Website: walmart
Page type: billing-address
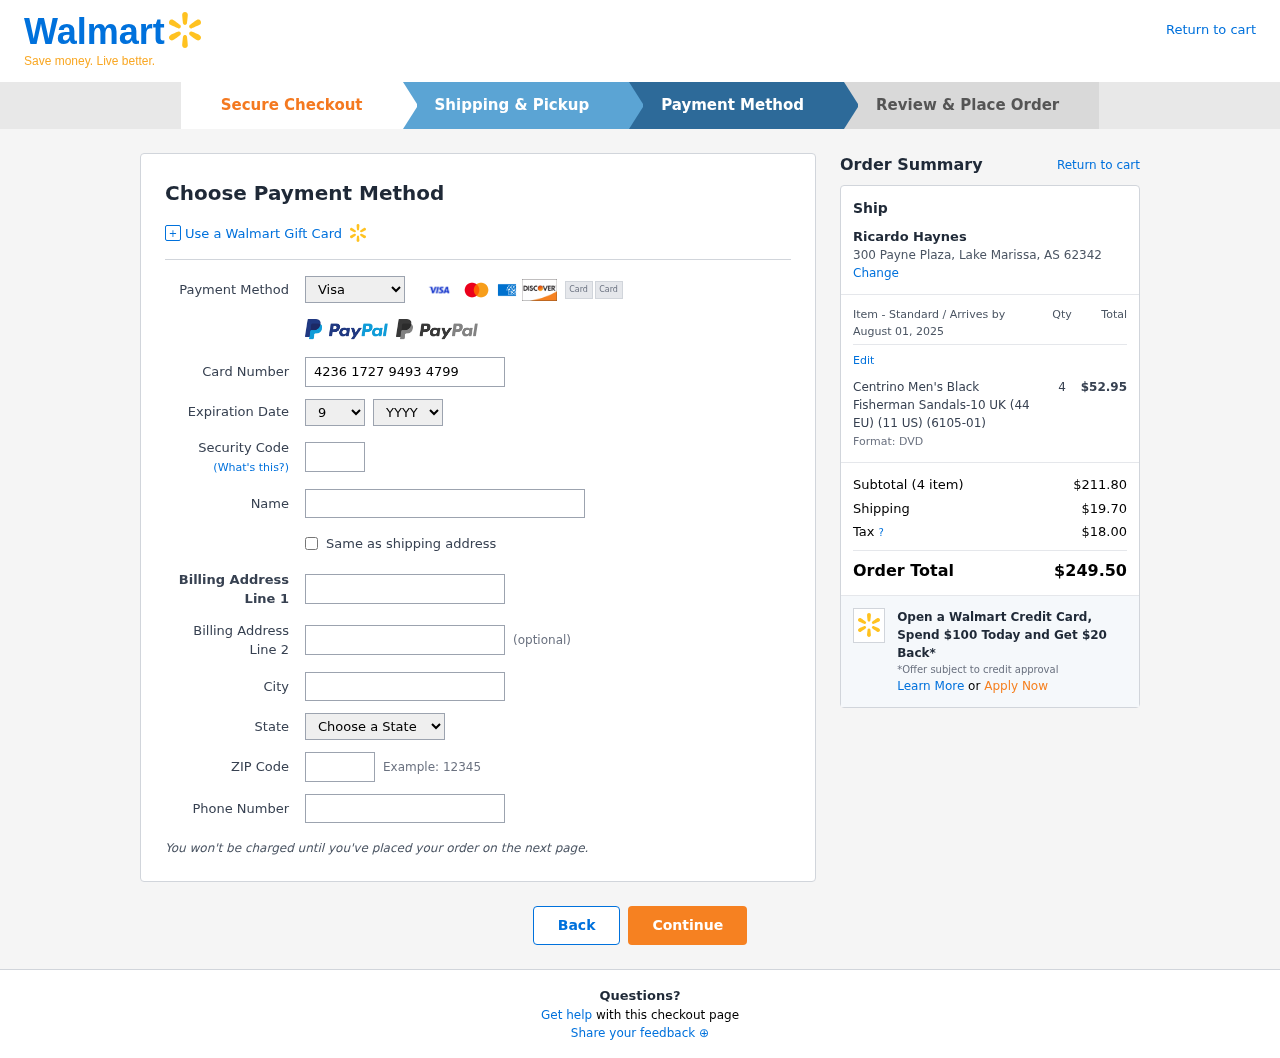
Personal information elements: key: PII_CARD_CVV
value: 660
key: PII_CARD_EXPIRY_MONTH
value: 09
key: PII_CARD_EXPIRY_YEAR
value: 28
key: PII_CARD_NUMBER
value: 4236 1727 9493 4799
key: PII_CARD_TYPE
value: Visa
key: PII_CITY
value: Lake Marissa
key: PII_CITY_STATE_ZIP
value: Lake Marissa, AS 62342
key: PII_FULLNAME
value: Ricardo Haynes
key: PII_PHONE
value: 4818312376
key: PII_POSTCODE
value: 62342
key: PII_STATE
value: AS
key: PII_STREET
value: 300 Payne Plaza
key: PII_FULLNAME2
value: Ricardo Haynes
Product elements: key: PRODUCT1_NAME
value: Centrino Men's Black Fisherman Sandals-10 UK (44 EU) (11 US) (6105-01)
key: PRODUCT1_PRICE
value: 52.95
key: PRODUCT1_QUANTITY
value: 4
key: PRODUCT1_DESC
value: Format: DVD
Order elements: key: ORDER_DELIVERY_DATE
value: August 01, 2025
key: ORDER_NUM_ITEMS
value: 4
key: ORDER_SUBTOTAL
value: $211.80
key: ORDER_SHIPPING_COST
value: $19.70
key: ORDER_TAX
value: $18.00
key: ORDER_TOTAL
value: $249.50